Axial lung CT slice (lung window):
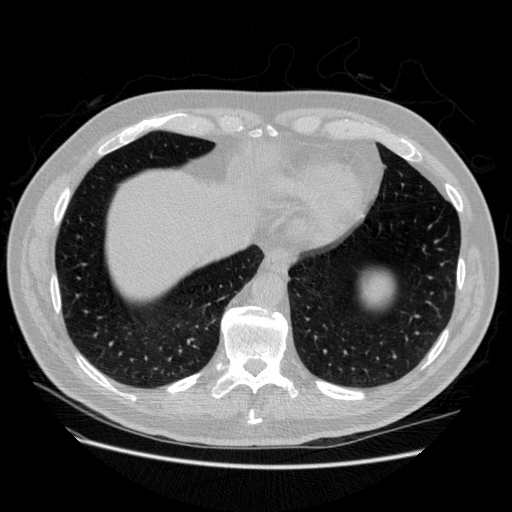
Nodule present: no